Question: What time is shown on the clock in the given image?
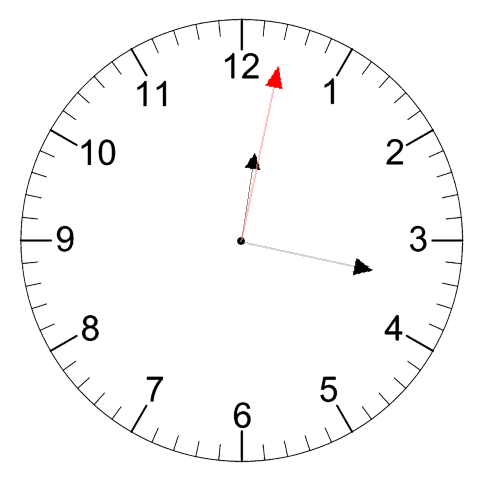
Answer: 12:17:02